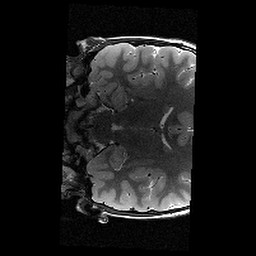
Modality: T2w
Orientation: coronal
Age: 12
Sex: male
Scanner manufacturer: siemens
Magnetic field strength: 3 T
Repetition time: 9.23 s
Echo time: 0.067 s